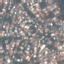
Label: Residential